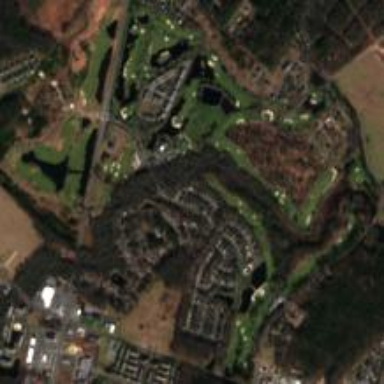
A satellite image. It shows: Golf course.